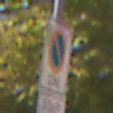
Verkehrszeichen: BeginnEingeschraenktesHalteverbotZone
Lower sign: ZeitangabenMitBeschraenkungAufWochentage3
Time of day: MorningAfternoon
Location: Outdoor (Nature)
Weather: Clear
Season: Summer
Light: Natural